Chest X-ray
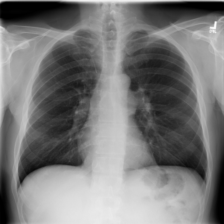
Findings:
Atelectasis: negative
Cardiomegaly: negative
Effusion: negative
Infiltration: negative
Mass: negative
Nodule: negative
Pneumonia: negative
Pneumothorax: negative
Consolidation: negative
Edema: negative
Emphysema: negative
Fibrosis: negative
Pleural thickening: negative
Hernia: negative